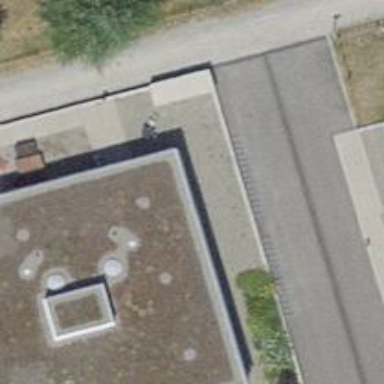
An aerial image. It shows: Bicycle parking area with wall loops.